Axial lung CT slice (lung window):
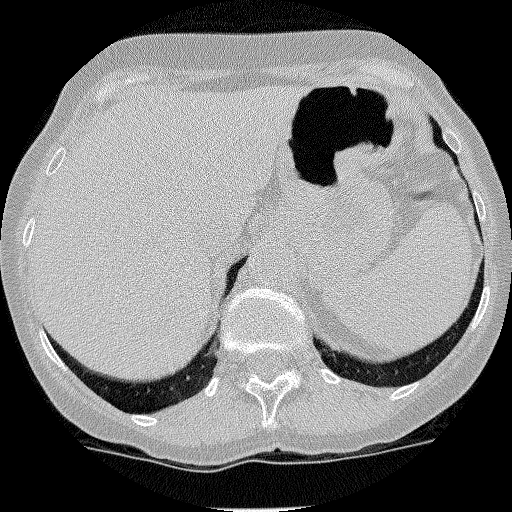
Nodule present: no